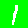
Digit: 1